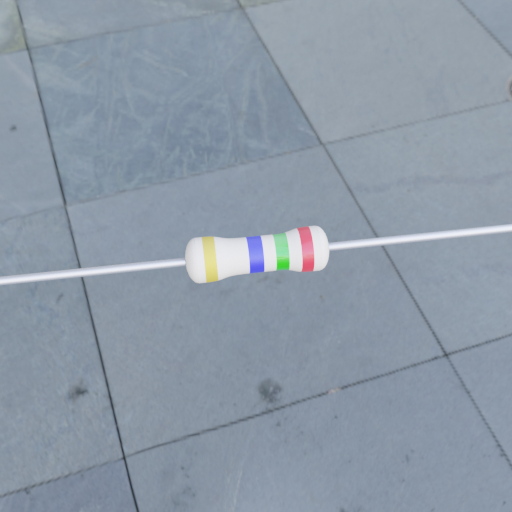
Resistor colour bands (in order): gold, blue, green, red